Field crop: maize
Growth stage: 2
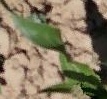
Species: maize